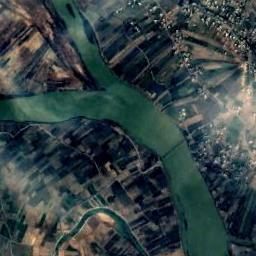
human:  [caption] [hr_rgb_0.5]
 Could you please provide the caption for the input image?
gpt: Two green rivers join together .

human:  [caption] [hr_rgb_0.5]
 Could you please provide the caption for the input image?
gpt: The green river goes through the farmland and a residential area is next to the river .

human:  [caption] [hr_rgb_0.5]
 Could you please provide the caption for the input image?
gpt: The river goes through bare and green farmland .

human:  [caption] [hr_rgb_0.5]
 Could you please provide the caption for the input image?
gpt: A green river with small islands on both sides of the shore are green and tan mixed fields and cities .

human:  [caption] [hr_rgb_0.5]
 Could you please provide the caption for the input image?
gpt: There are many buildings and green farmlands near the river .